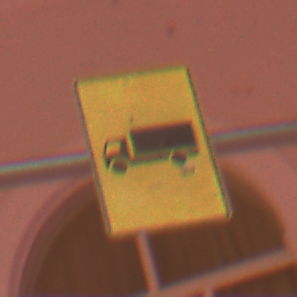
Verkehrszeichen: KFZZulaessigeGesamtmasse3Komma5TOhnePfeilsymbol
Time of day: Night
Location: Outdoor (Urban)
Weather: Overcast
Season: Winter
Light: Artificial